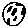
Label: moon